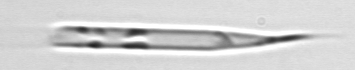
Label: Rhizosolenia